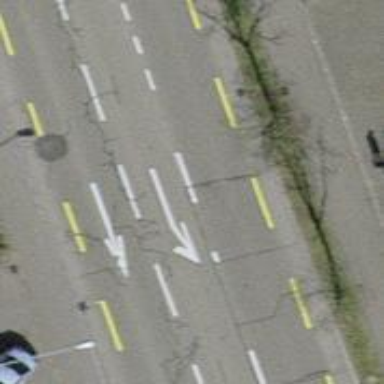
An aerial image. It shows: Primary highway with asphalt surface and designated lane for cyclists.